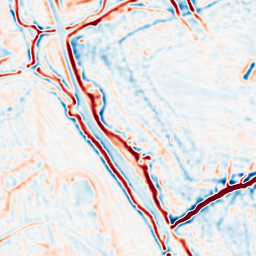
Category: multiscale
Decomposition family: log
Decomposition parameters: sigma: 2
Upsampling method: cubic_catmull_rom
Upsampling parameters: scale: 2
Upsampling scale: 2